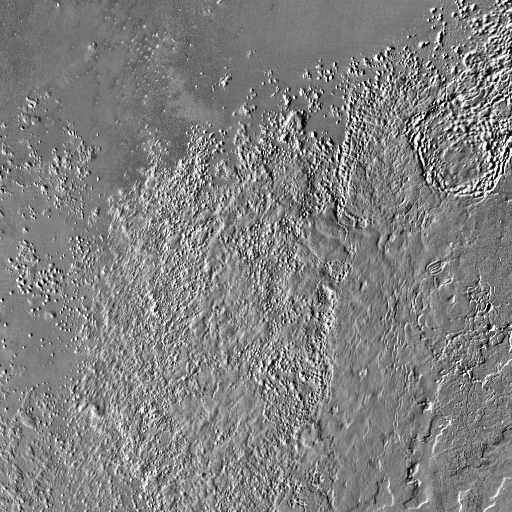
Crater classes present: Background, Buried